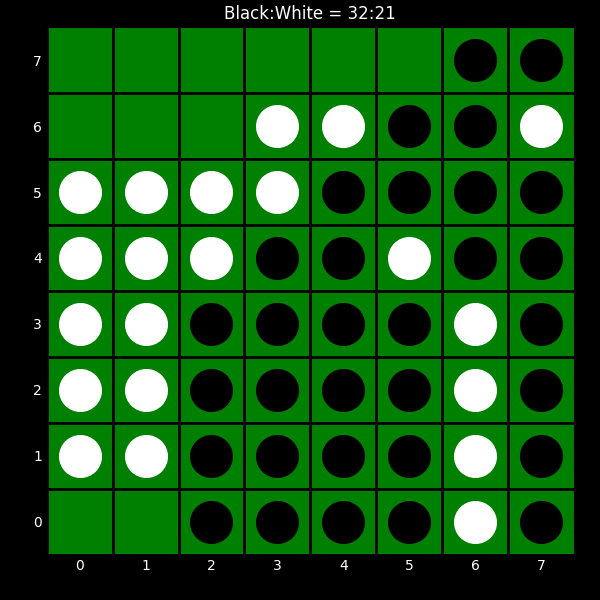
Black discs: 32
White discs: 21